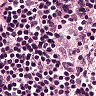
Metastatic tissue present: no